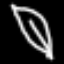
Label: leaf